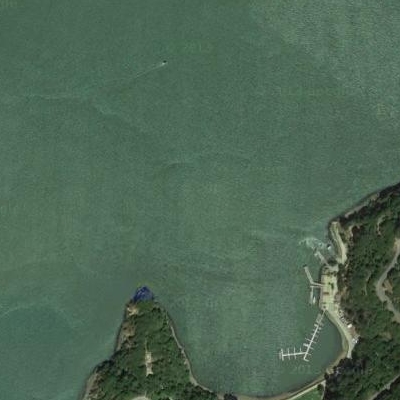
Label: RiverLake